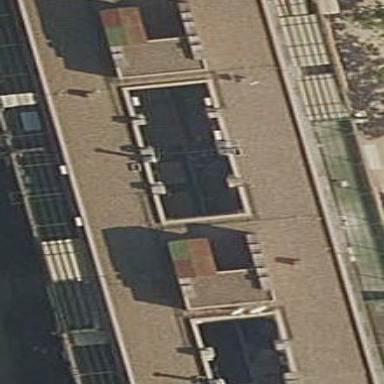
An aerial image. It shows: Image showing building with apartments.